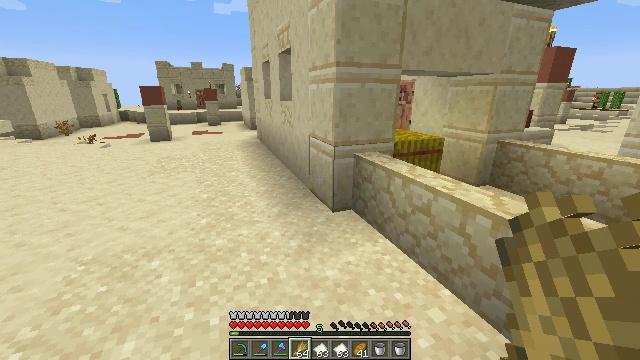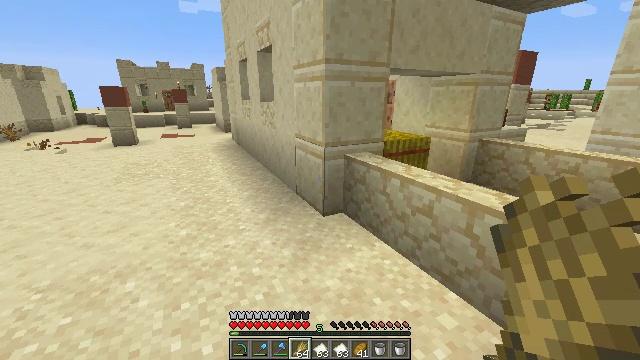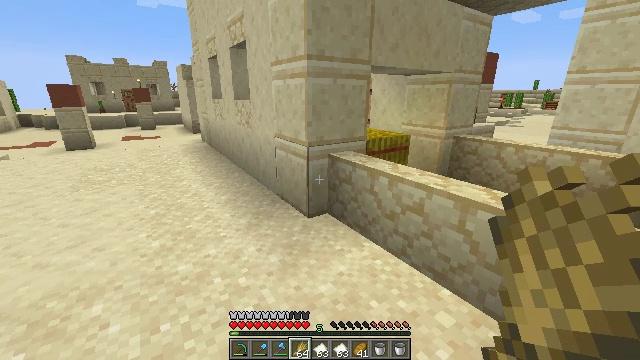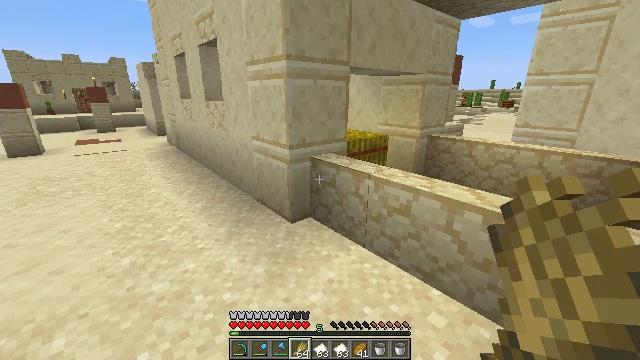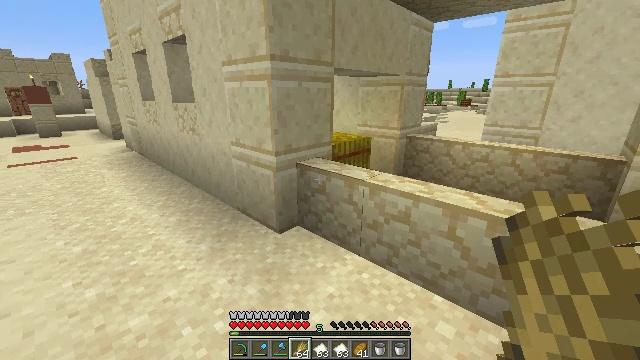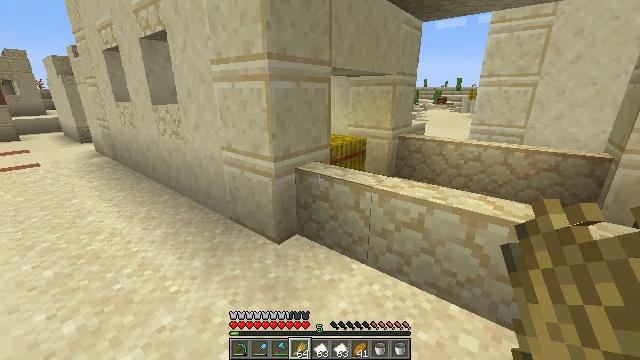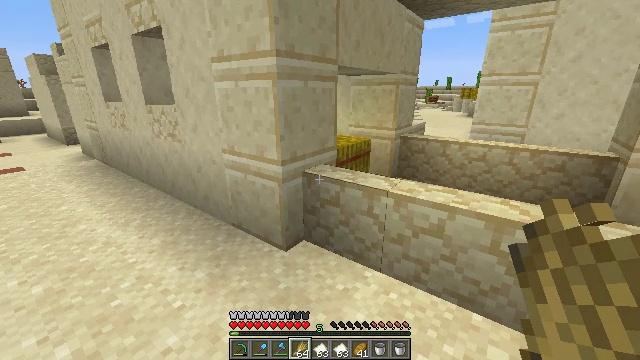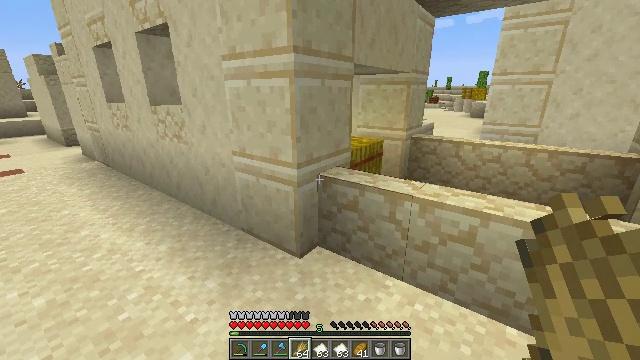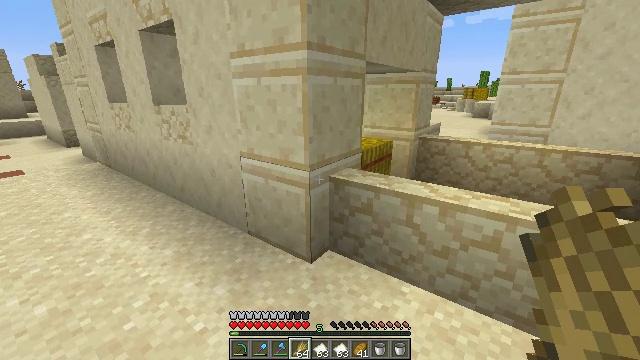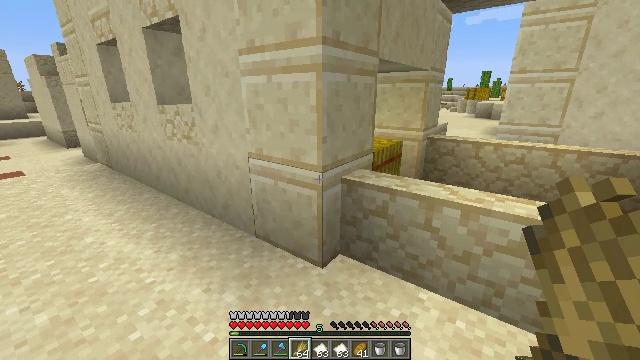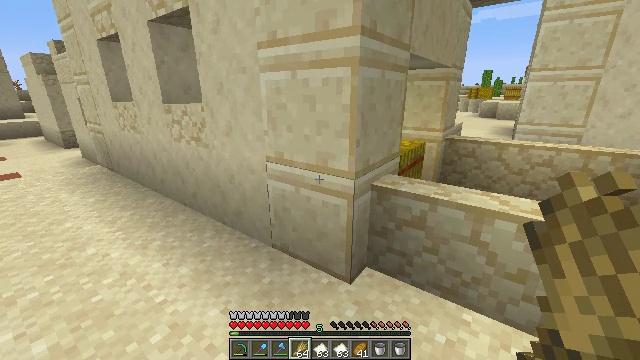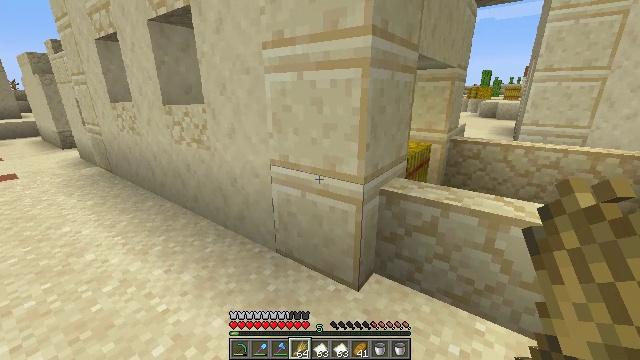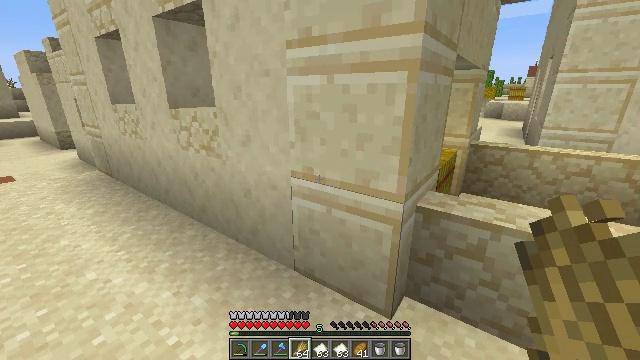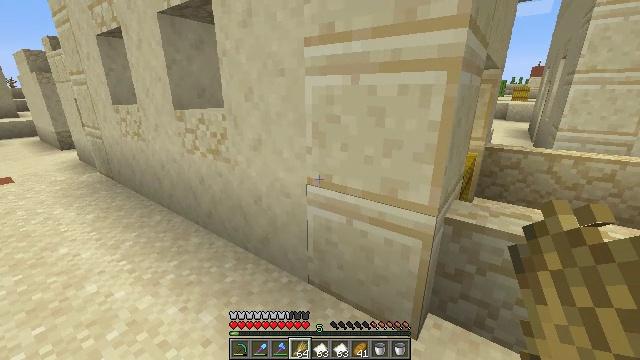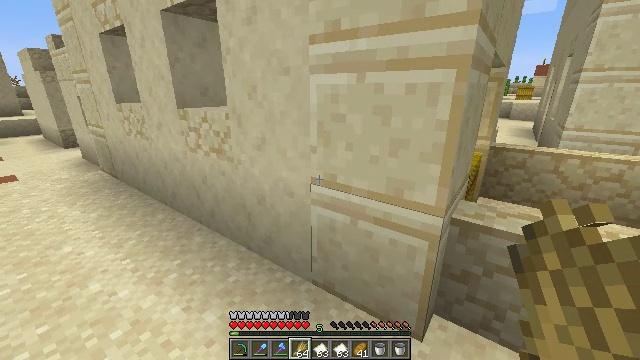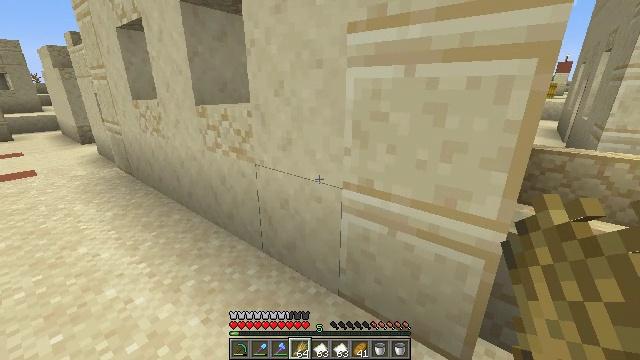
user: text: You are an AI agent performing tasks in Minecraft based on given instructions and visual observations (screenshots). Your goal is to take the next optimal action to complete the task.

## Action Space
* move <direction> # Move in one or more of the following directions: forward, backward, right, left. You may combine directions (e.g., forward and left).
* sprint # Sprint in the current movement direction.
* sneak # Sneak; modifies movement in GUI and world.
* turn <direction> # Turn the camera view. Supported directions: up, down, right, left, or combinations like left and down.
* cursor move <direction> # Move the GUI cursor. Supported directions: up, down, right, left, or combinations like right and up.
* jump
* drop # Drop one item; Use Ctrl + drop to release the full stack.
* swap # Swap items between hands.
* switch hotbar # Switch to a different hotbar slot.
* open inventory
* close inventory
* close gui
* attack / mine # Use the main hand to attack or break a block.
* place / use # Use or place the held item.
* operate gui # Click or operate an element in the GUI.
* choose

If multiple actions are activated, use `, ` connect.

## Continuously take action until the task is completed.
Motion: motion action
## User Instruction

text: Dig up the smooth sandstone block.
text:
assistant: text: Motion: move forward and move left, turn right
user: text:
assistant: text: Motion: move forward and move left, turn right
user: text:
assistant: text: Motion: move forward and move left, turn right
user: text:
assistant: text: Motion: move forward and move left, turn right
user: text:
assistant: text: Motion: move forward and move left, turn right
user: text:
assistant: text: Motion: move forward and move left, turn right
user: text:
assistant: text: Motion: move forward and move left
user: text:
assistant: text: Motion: move forward and move left
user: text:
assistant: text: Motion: move forward and move left
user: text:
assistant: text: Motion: move forward and move left
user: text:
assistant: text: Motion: move forward and move left
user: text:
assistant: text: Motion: move forward and move left
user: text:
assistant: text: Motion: move forward and move left
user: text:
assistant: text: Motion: move forward and move left
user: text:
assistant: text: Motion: move forward and move left, turn left
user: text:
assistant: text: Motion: move forward and move left, turn left and down
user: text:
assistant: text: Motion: move forward and move left, turn left
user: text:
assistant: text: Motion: move forward and move left, turn left
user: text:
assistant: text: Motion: move forward and move left, turn left
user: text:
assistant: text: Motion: move forward and move left, turn left
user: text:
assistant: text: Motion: move forward and move left, turn left
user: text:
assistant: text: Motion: move forward and move left, turn left
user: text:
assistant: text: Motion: move forward, turn left
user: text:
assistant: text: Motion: move forward
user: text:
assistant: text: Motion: move forward
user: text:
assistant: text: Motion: move forward
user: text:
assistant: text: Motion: move forward
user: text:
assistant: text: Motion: move forward
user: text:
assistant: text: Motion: move forward
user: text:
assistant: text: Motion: move forward, turn left and down